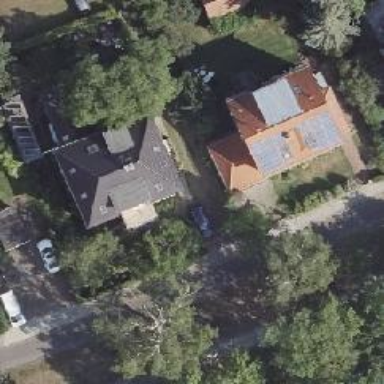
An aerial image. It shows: Hipped roof house.